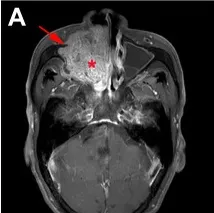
MRI findings of the case. Horizontal.
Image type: radiology (mri)